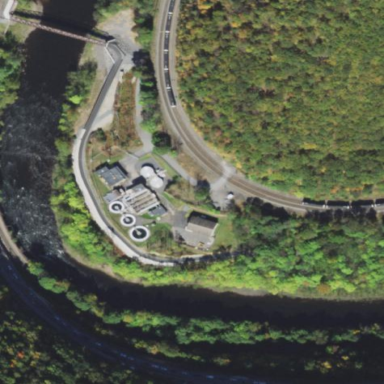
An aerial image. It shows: View of wastewater plant.